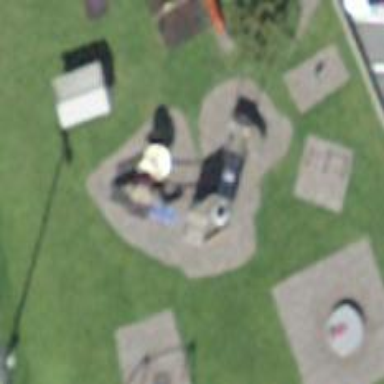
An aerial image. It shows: Playground area for leisure land.